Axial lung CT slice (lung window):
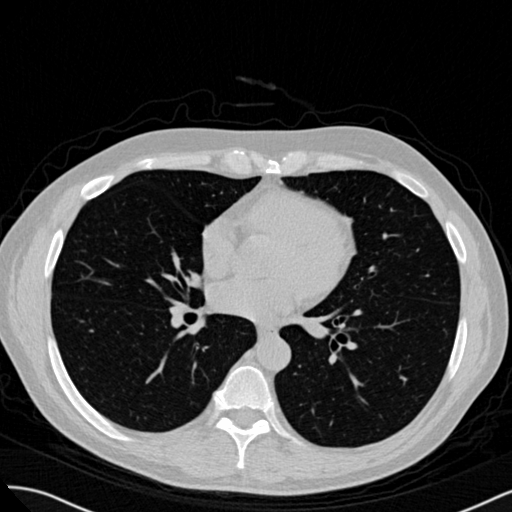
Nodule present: no